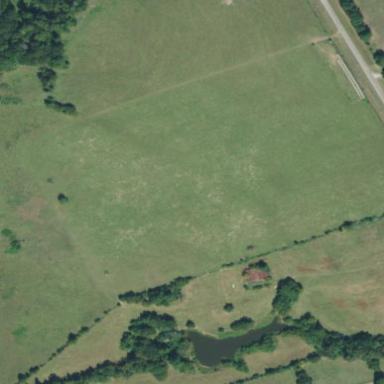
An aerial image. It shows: Pasture used as meadow.